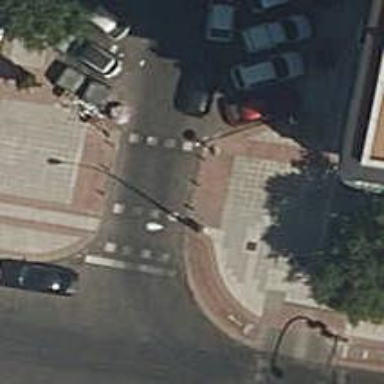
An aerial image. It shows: Road with traffic signals at the crossing.